Question: I want to have a list with a different image on the left of each list element. This is the code I have so far: <URL>
'''
<li>
<span class="navimg"><span>
<span class="navtxt"><a href="url">User</a></span>
</li>
'''
My question is, is using two span classes the correct way to achieve this, as I have started to go down this route. If it is, do I put an image inside the span tag or apply it to the span id.
## Edit
This is what I am going for:

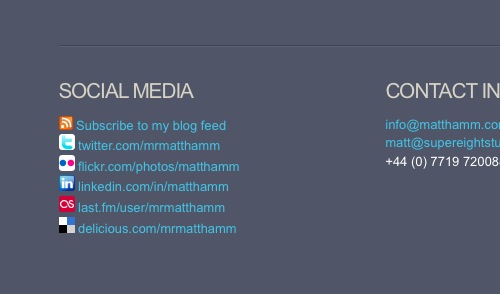
Answer: I would always suggest the css solution to these kind of problems.
'''
<ul>
<li>
<a href="url">User</a>
</li>
...
'''
##
'''
ul li {
position: relative;
list-style: none;
padding-left: 20px;
}
ul li:first-child:before {
background: url(...) no-repeat;
width: 10px;
height: 10px;
content: "";
position: absolute;
left: 0;
}
ul li:nth-child(2):before {
background: url(...) no-repeat;
width: 10px;
height: 10px;
content: "";
position: absolute;
left: 0;
}
...
'''
An example:
<URL>